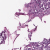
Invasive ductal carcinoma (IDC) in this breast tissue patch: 1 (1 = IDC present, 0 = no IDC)